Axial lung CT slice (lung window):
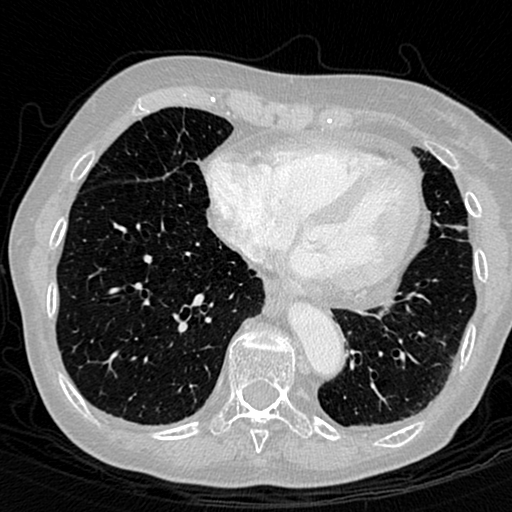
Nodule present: no